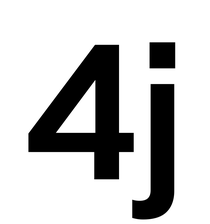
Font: InstrumentSans_SemiBold